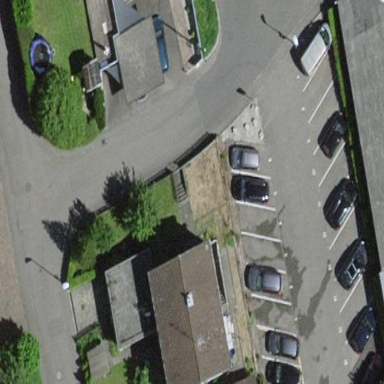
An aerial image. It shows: Parking area with asphalt surface.